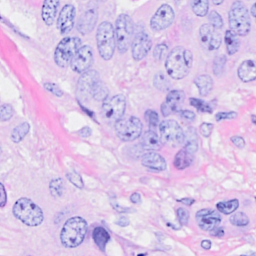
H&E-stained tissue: Breast